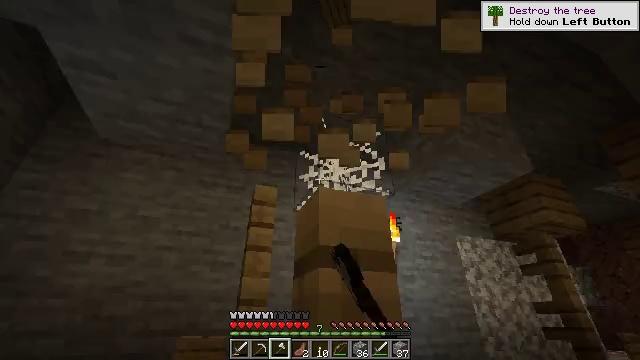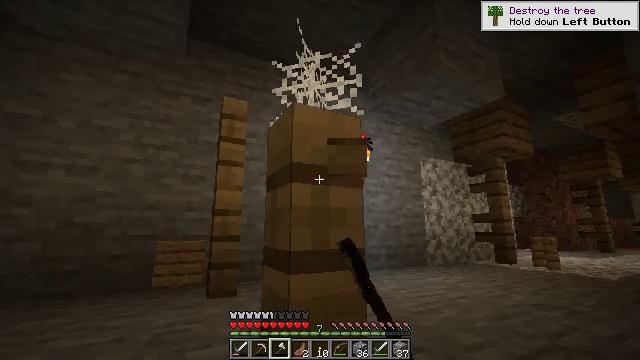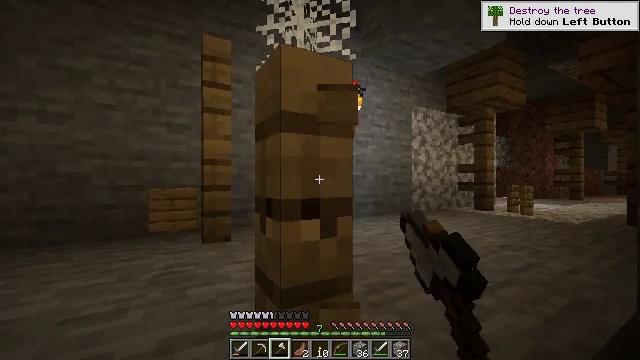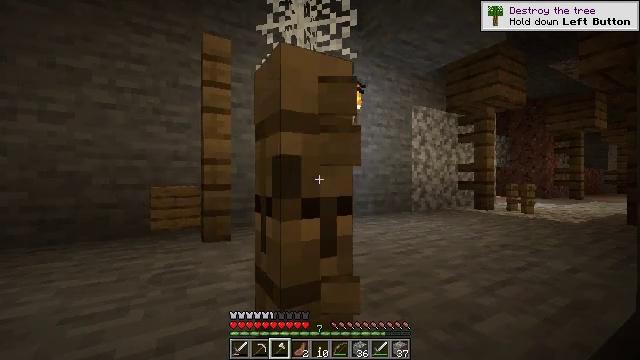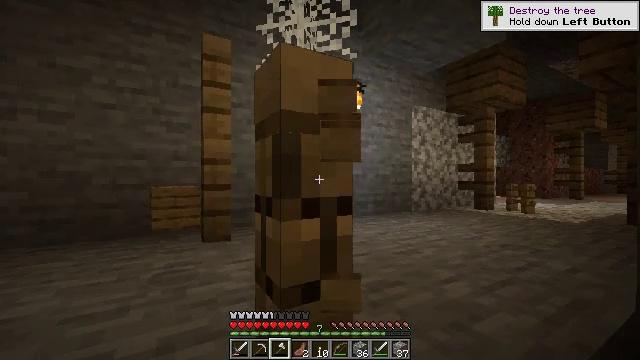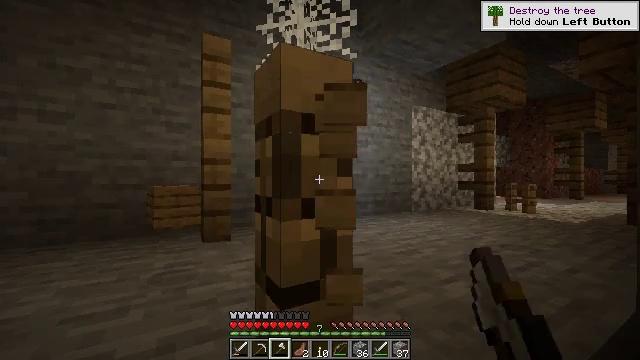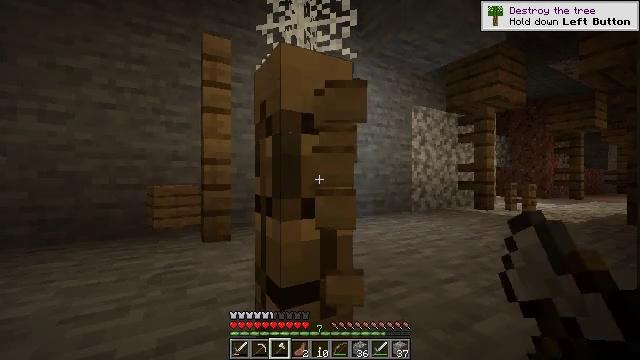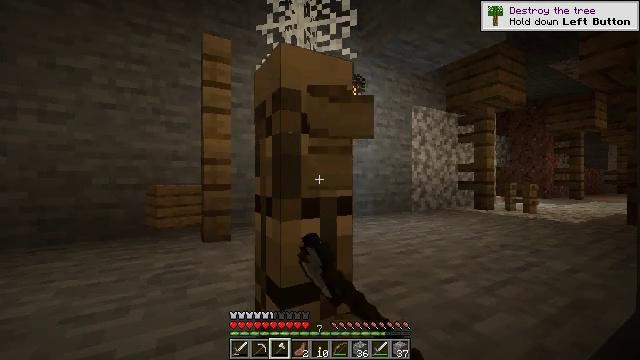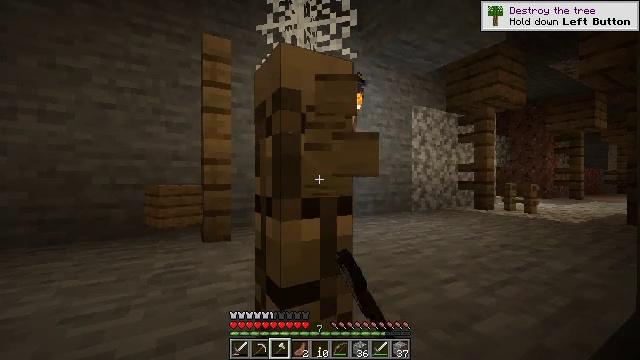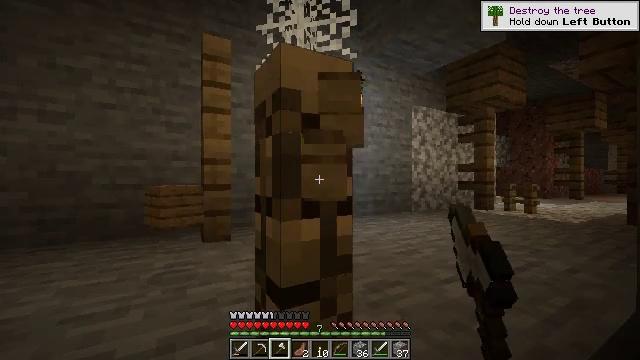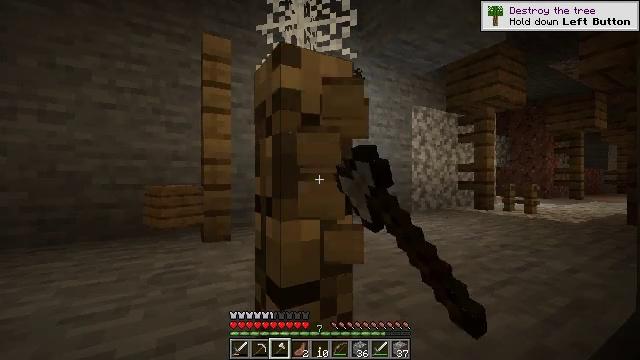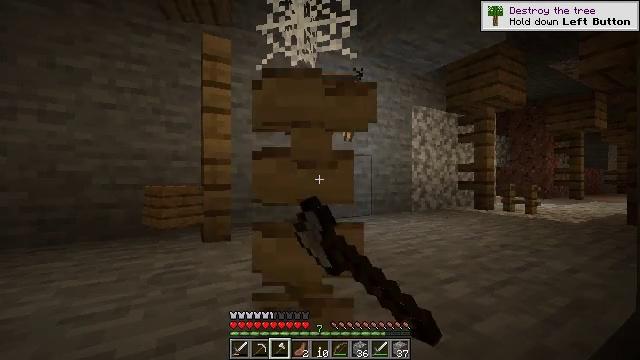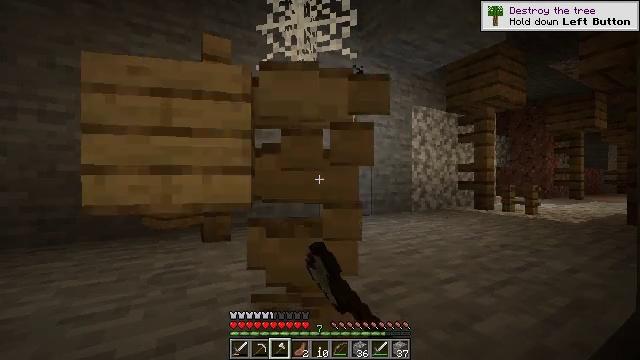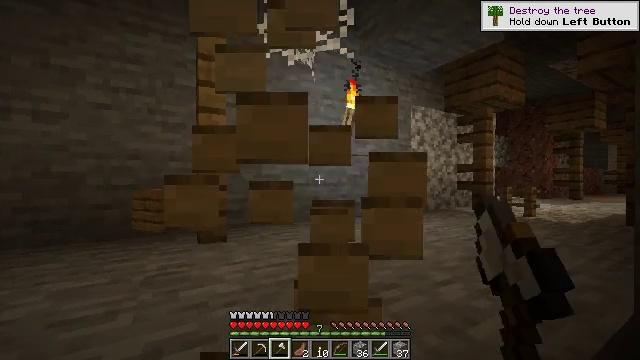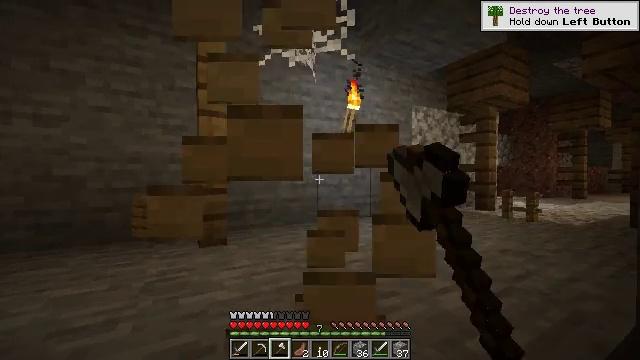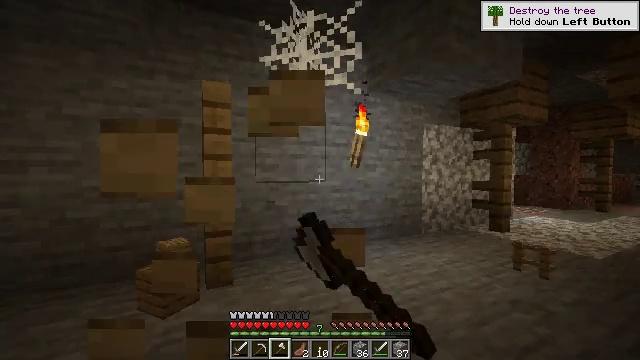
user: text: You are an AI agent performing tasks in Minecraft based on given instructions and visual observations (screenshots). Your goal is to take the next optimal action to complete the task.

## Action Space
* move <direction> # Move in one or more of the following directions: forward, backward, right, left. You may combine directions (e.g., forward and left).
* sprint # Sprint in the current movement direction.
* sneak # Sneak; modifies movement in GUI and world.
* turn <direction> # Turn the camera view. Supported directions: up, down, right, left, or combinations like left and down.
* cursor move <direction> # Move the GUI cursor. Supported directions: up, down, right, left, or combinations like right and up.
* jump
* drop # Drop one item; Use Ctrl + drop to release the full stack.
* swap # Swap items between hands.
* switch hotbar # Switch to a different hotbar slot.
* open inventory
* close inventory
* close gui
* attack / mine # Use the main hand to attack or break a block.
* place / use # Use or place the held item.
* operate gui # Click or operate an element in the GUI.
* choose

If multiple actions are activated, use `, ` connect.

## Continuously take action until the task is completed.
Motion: motion action
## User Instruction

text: Break down the oak fence.
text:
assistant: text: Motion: turn right and down, attack / mine
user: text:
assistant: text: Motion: turn right and down, attack / mine
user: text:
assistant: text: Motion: attack / mine
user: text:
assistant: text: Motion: attack / mine
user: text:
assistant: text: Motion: attack / mine
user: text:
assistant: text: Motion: attack / mine
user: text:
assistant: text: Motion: attack / mine
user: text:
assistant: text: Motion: attack / mine
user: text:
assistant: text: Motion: attack / mine
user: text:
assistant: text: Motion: attack / mine
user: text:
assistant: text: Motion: attack / mine
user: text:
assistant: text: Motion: attack / mine
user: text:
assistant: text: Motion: move forward, attack / mine
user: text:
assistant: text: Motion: move forward, attack / mine, jump
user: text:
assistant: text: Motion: move forward, turn left and down, attack / mine, jump
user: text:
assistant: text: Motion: move forward, turn left and down, jump
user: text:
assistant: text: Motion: move forward, turn left and down, jump
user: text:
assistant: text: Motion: move forward, turn left and down, jump
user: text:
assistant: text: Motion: move forward
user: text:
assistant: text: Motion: move forward
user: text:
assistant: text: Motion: attack / mine
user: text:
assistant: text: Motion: attack / mine
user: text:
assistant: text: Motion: turn left and down, attack / mine
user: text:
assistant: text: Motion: turn left, attack / mine
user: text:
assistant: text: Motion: turn left, attack / mine
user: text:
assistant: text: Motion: turn left, attack / mine
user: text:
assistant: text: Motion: attack / mine
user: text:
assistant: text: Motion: attack / mine
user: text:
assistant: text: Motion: attack / mine
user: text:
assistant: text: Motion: attack / mine